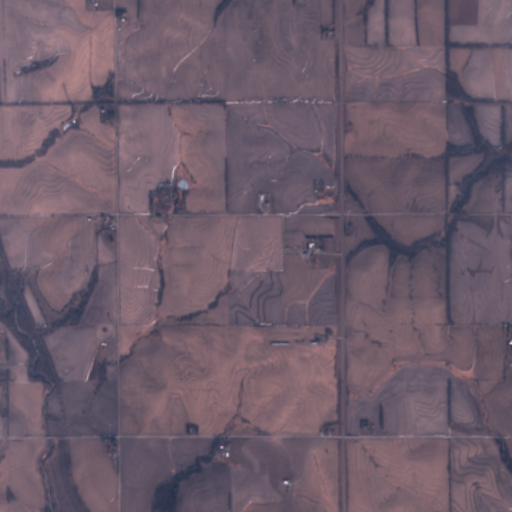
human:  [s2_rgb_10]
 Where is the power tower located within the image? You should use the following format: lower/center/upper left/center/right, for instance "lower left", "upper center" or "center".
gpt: The power tower is located in the upper of the image.
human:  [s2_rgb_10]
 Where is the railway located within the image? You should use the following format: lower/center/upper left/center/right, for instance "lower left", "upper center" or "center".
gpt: The railway is located in the left of the image.
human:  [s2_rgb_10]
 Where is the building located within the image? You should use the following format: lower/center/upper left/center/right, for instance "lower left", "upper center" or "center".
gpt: There is no building in the image.